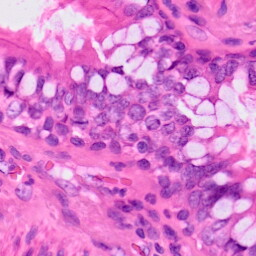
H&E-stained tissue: Lung